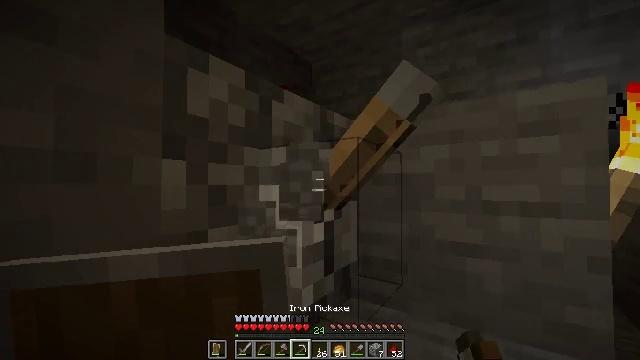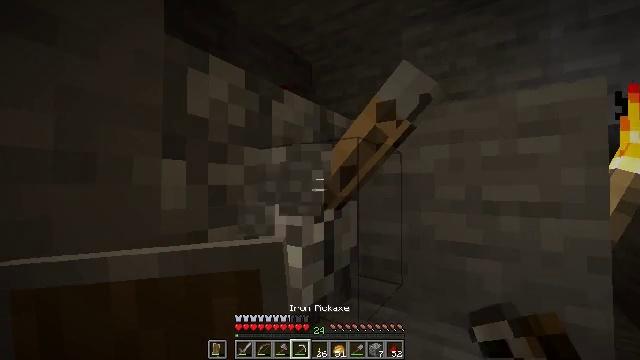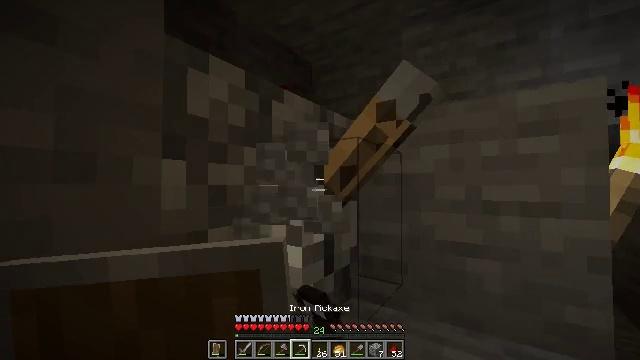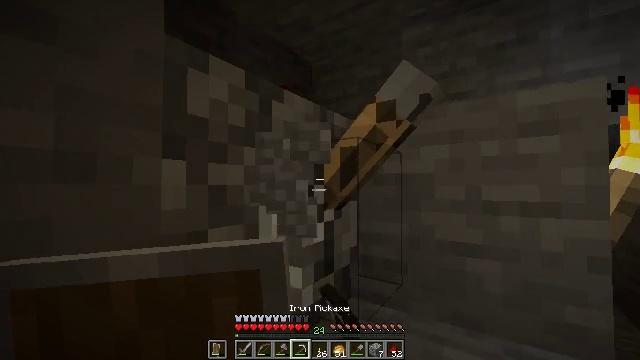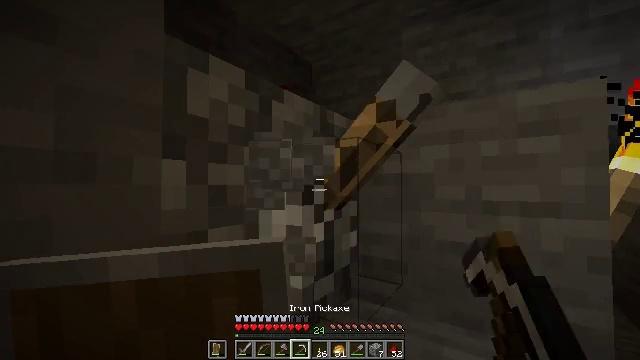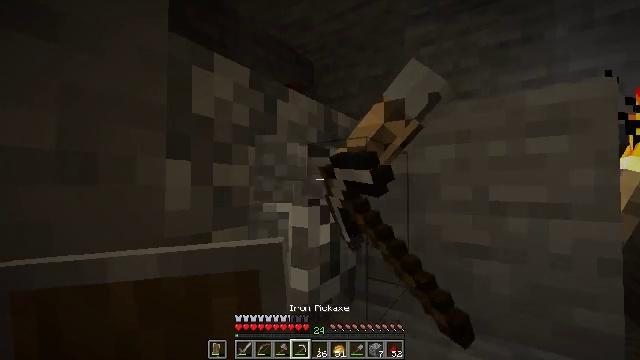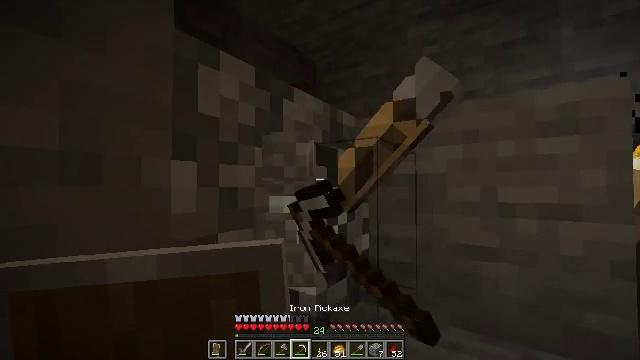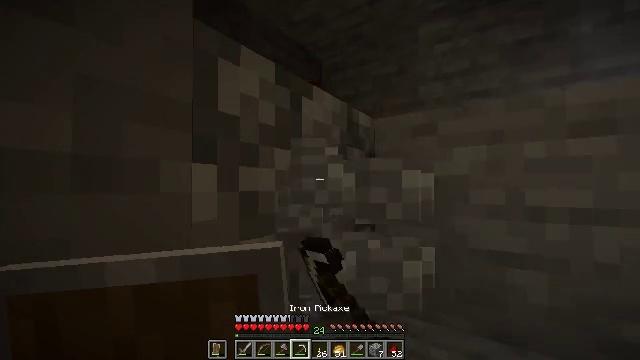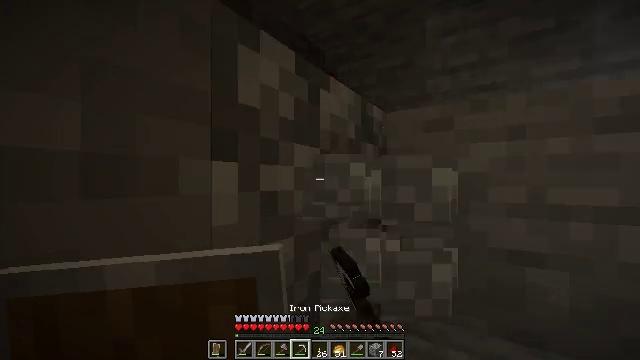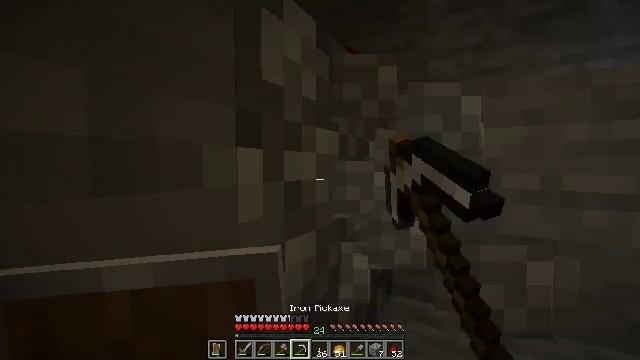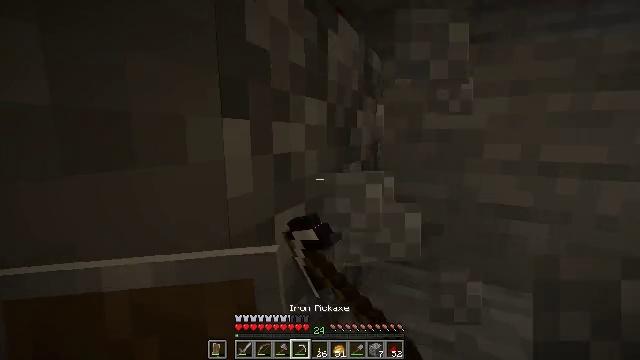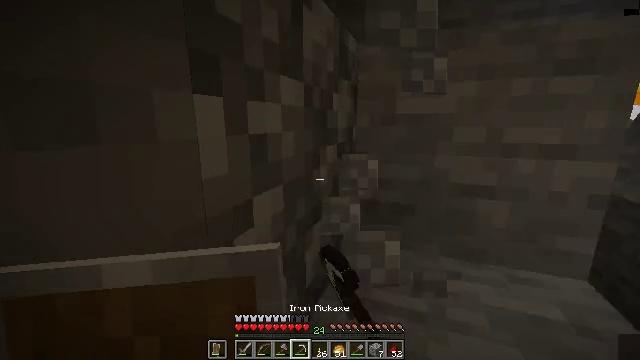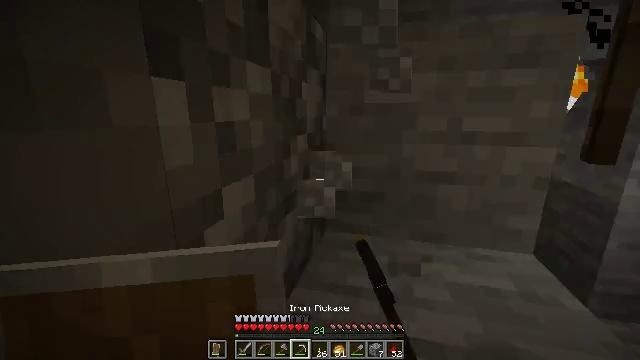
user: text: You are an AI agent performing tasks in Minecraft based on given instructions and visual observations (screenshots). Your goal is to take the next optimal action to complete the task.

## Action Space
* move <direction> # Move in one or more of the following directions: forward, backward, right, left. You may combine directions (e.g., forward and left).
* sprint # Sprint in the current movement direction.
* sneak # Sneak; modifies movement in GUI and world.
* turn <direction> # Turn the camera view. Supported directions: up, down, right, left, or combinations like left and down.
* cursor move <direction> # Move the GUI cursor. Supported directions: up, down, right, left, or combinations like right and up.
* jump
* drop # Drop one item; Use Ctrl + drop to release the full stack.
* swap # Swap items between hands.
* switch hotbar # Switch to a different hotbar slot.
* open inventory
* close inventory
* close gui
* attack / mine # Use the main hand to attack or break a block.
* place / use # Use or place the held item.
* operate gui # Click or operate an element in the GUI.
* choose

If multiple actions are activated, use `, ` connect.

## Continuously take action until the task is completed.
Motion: motion action
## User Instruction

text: Attack the lever to remove it.
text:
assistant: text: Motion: attack / mine
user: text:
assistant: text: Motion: attack / mine
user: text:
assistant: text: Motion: attack / mine
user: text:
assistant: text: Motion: attack / mine
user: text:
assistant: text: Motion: move forward, attack / mine
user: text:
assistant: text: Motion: move forward, attack / mine
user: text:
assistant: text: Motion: move forward, attack / mine
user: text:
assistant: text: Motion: move forward, turn right and down, attack / mine
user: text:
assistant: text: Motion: move forward, turn right and down, attack / mine
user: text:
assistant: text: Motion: move forward, turn right and down, attack / mine
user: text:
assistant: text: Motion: turn right and down, attack / mine
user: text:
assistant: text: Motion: move forward, turn right and down
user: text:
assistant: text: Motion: jump